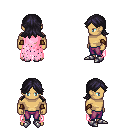
a pixel art fantasy rpg character, male body template, human, tanned skin, pink tattered cape, magenta pants, raven loose hair, cloth bracers, metal boots, four views (front, back, left, right), 2x2 character sprite sheet, small pixel art, hard edges, no anti-aliasing